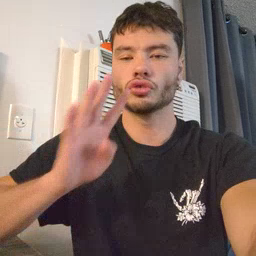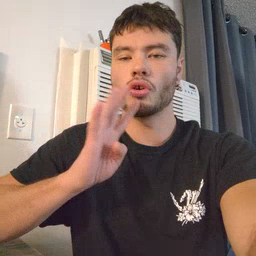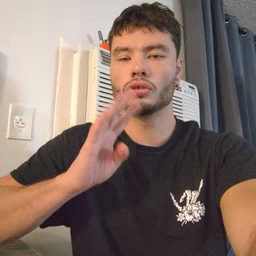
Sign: talk